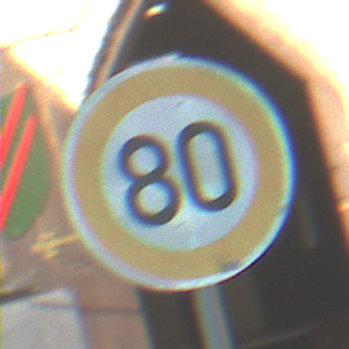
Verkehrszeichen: Geschwindigkeit80
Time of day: MorningAfternoon
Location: Outdoor (Urban)
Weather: PartlyCloudy
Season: NotSpecified
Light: Natural